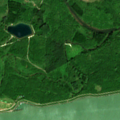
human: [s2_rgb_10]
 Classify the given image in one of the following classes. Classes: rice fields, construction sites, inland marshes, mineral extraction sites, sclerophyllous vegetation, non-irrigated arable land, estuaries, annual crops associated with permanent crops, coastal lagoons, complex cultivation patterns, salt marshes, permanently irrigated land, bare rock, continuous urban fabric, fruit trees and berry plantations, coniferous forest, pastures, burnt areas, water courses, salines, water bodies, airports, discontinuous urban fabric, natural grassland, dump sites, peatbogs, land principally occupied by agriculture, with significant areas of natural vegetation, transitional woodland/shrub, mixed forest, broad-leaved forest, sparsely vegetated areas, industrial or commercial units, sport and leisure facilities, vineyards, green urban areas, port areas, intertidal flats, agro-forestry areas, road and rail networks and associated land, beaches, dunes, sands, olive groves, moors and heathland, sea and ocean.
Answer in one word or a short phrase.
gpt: broad-leaved forest, water courses